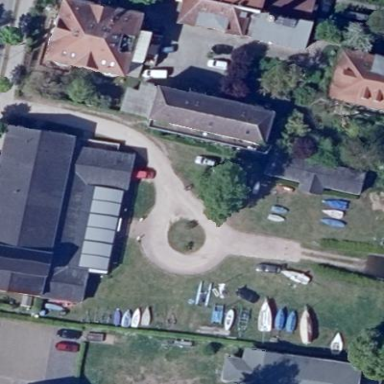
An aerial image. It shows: Sailing sport activity.